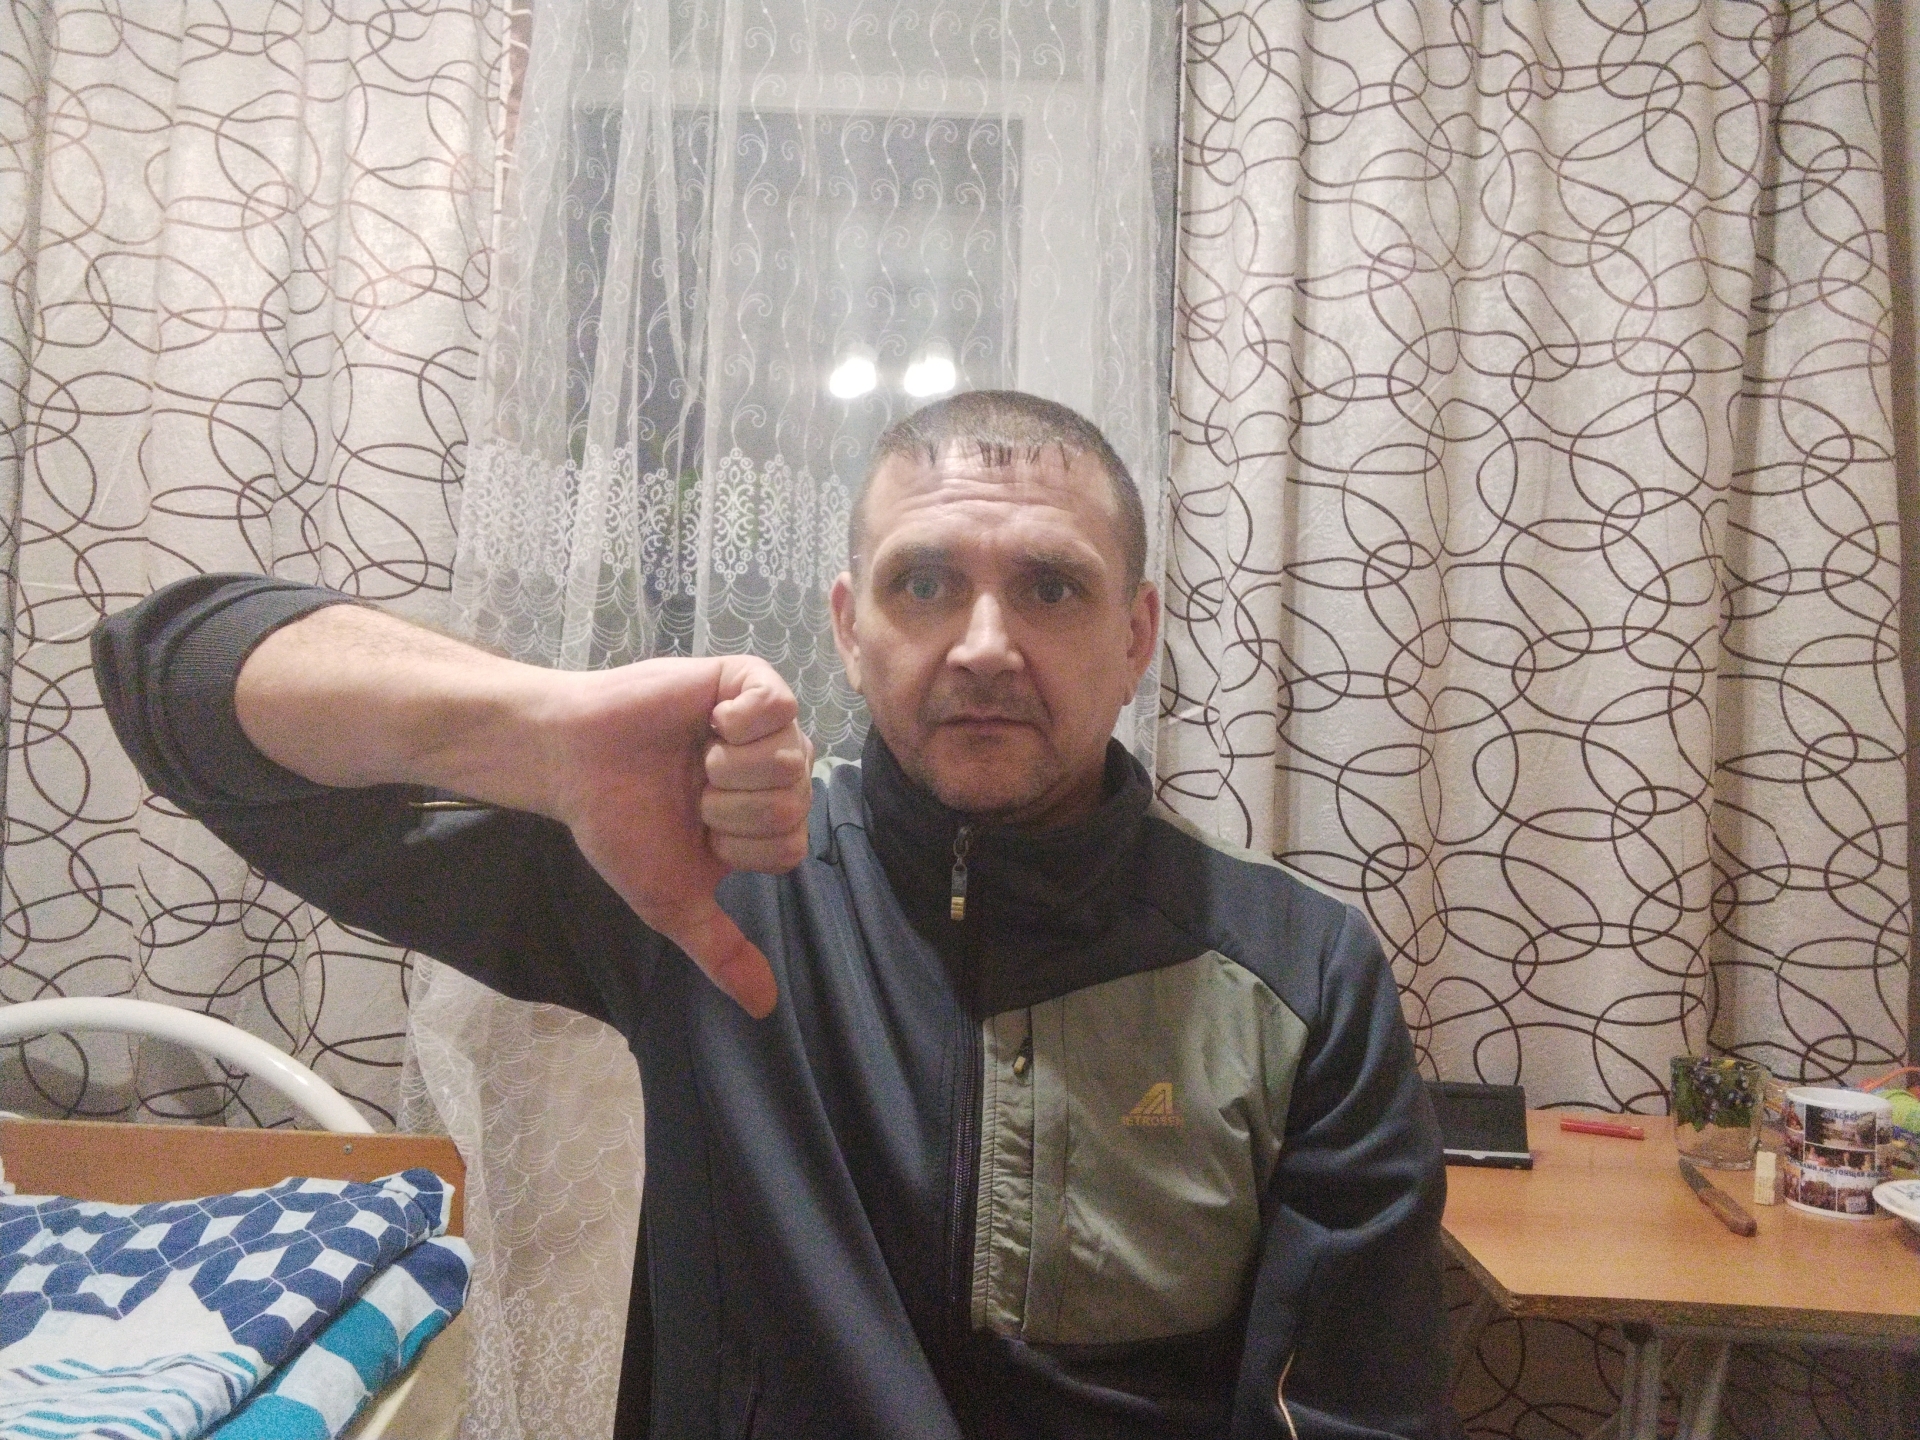
Label: noise